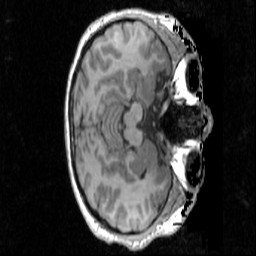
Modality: T1w
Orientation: axial